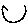
Label: flower